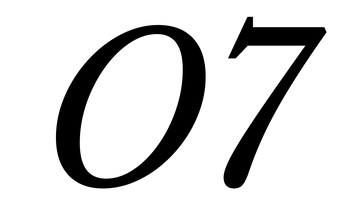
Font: LibreCaslonText-Italic_Italic